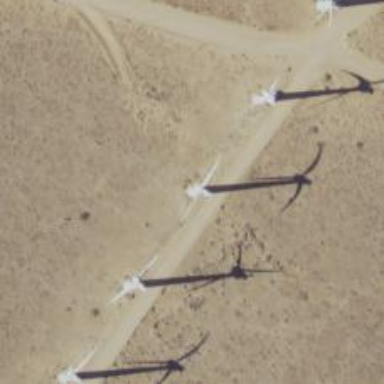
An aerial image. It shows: Wind turbine generating power.